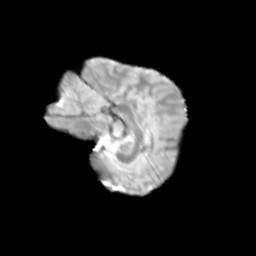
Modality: T2w
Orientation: sagittal
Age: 11
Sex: female
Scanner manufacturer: siemens
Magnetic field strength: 3 T
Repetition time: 3.8 s
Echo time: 0.07 s